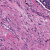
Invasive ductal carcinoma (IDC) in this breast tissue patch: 1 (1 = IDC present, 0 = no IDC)